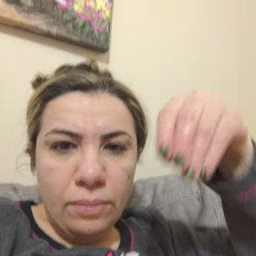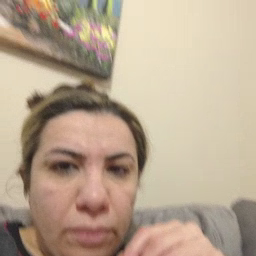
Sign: store